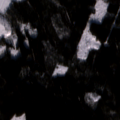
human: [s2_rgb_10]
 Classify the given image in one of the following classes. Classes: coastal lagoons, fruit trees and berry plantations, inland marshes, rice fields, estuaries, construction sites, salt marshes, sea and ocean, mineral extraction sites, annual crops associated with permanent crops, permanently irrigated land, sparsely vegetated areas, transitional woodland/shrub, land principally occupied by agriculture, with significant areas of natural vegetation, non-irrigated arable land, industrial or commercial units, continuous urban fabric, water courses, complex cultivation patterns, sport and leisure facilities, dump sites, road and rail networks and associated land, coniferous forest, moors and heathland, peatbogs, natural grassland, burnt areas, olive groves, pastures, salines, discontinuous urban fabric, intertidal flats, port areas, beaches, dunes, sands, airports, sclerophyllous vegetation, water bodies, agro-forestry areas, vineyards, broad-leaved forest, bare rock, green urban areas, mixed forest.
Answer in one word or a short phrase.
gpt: non-irrigated arable land, coniferous forest, mixed forest